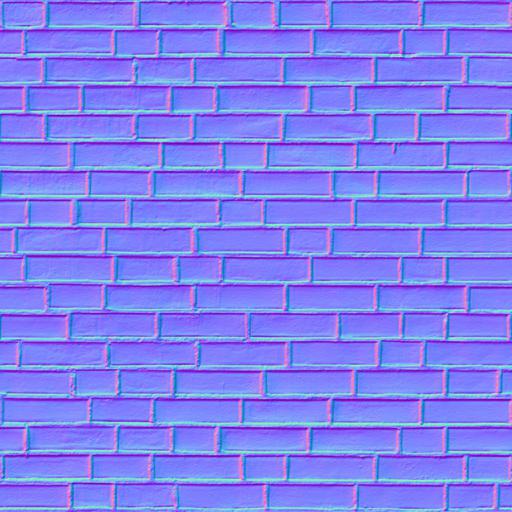
brick bricks clean modern red rough